Field crop: tomato
Growth stage: 1
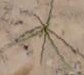
Species: cyperus